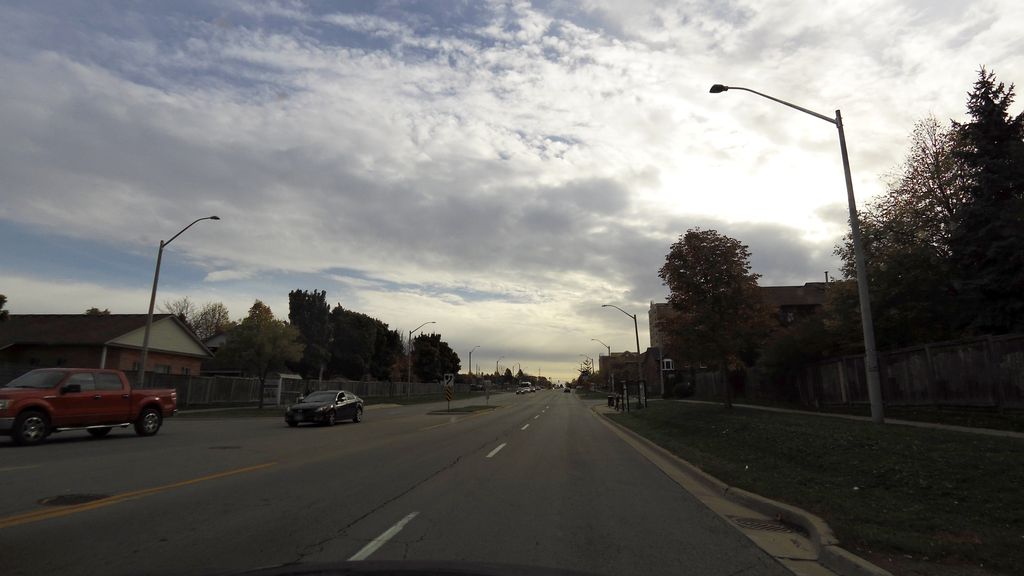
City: hamilton